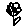
Label: flower